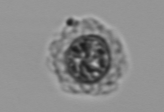
Label: Emiliania_huxleyi